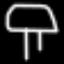
Label: mushroom